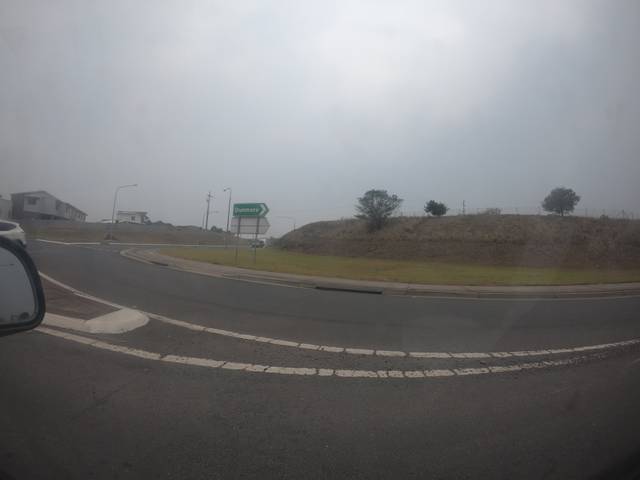
Region: Australia
Coordinates: -34.59, 150.848